Aerial crown-view tile of a tropical tree (Barro Colorado Island, Panama), acquired 20240716:
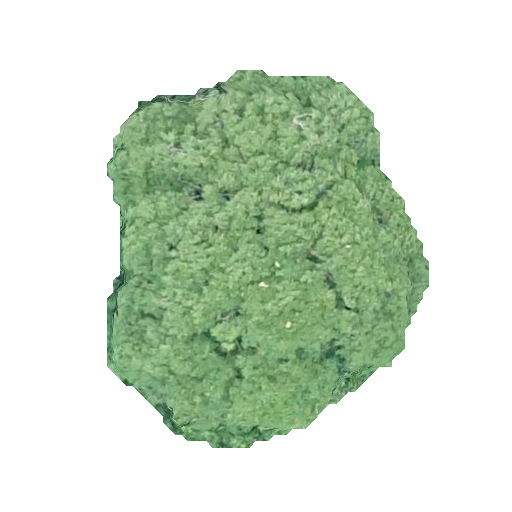
Species: Handroanthus guayacan
GBIF accepted scientific name: Handroanthus guayacan
Crown area: 145.111 m²